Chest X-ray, PA view. Patient: 54 years old, sex M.
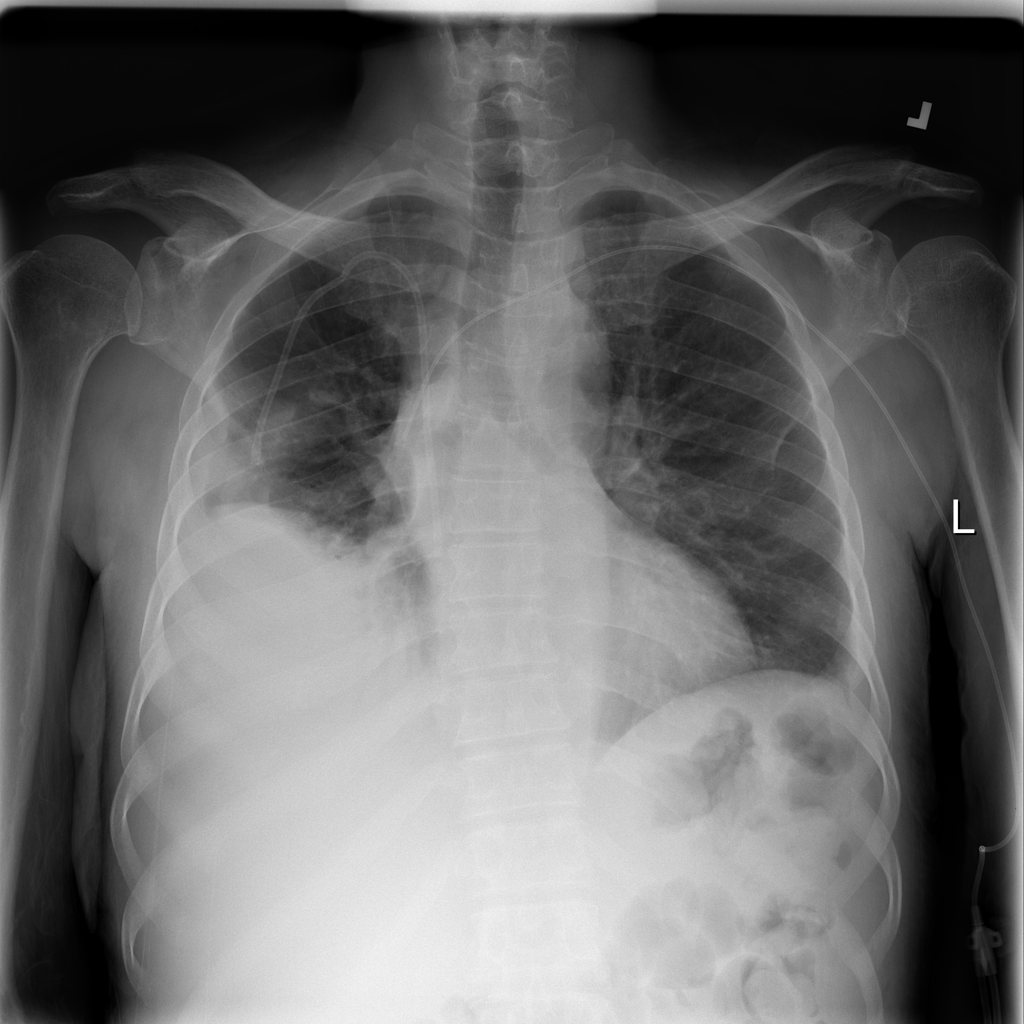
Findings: Effusion